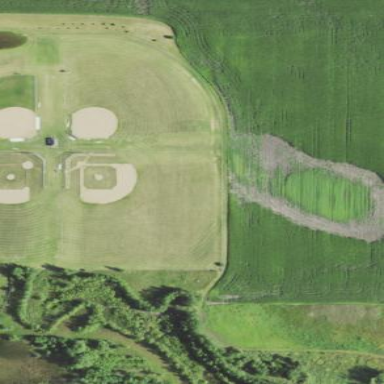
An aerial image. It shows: Baseball pitch for leisure land activities.